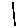
Label: line